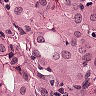
Metastatic tissue present: yes